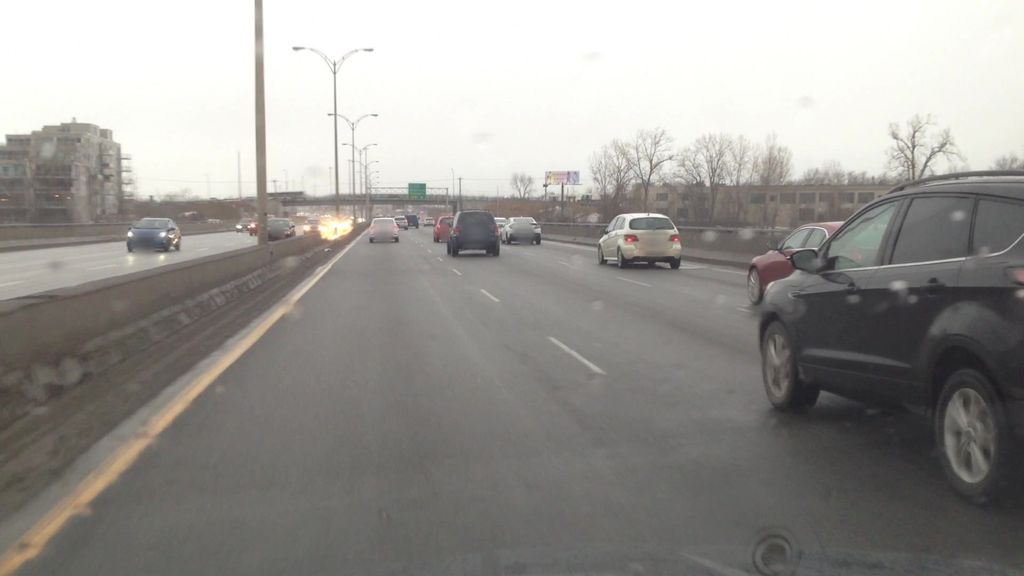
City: montreal